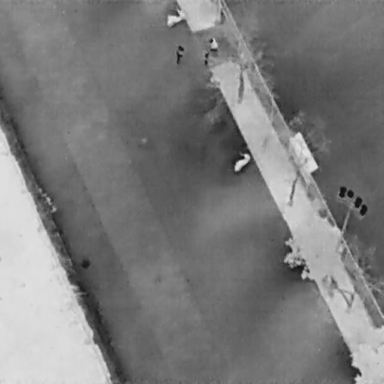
There are three People in the infrared image.